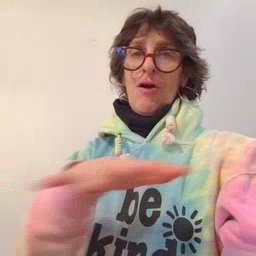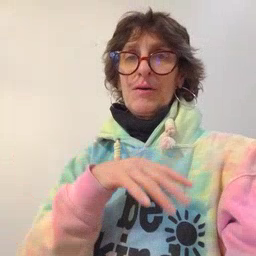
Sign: backyard